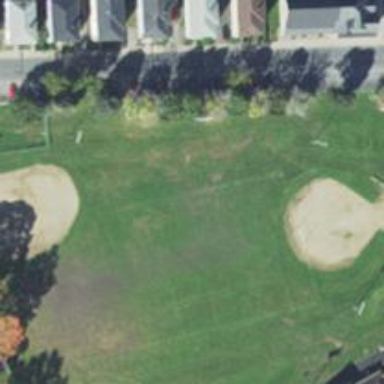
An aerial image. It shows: Baseball pitch for leisure land.